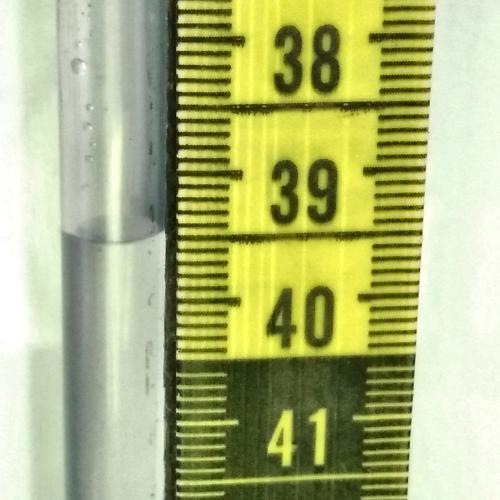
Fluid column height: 39.5 cm